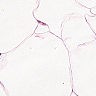
Metastatic tissue present: no